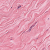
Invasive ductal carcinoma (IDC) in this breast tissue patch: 0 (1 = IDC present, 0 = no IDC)